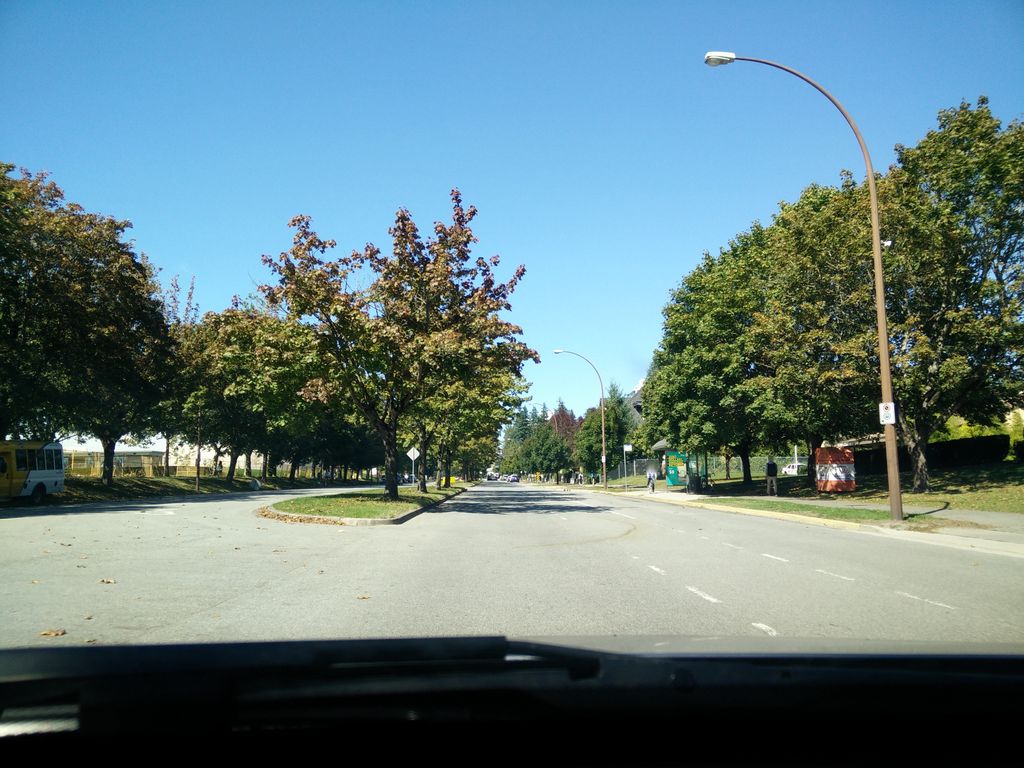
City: vancouver